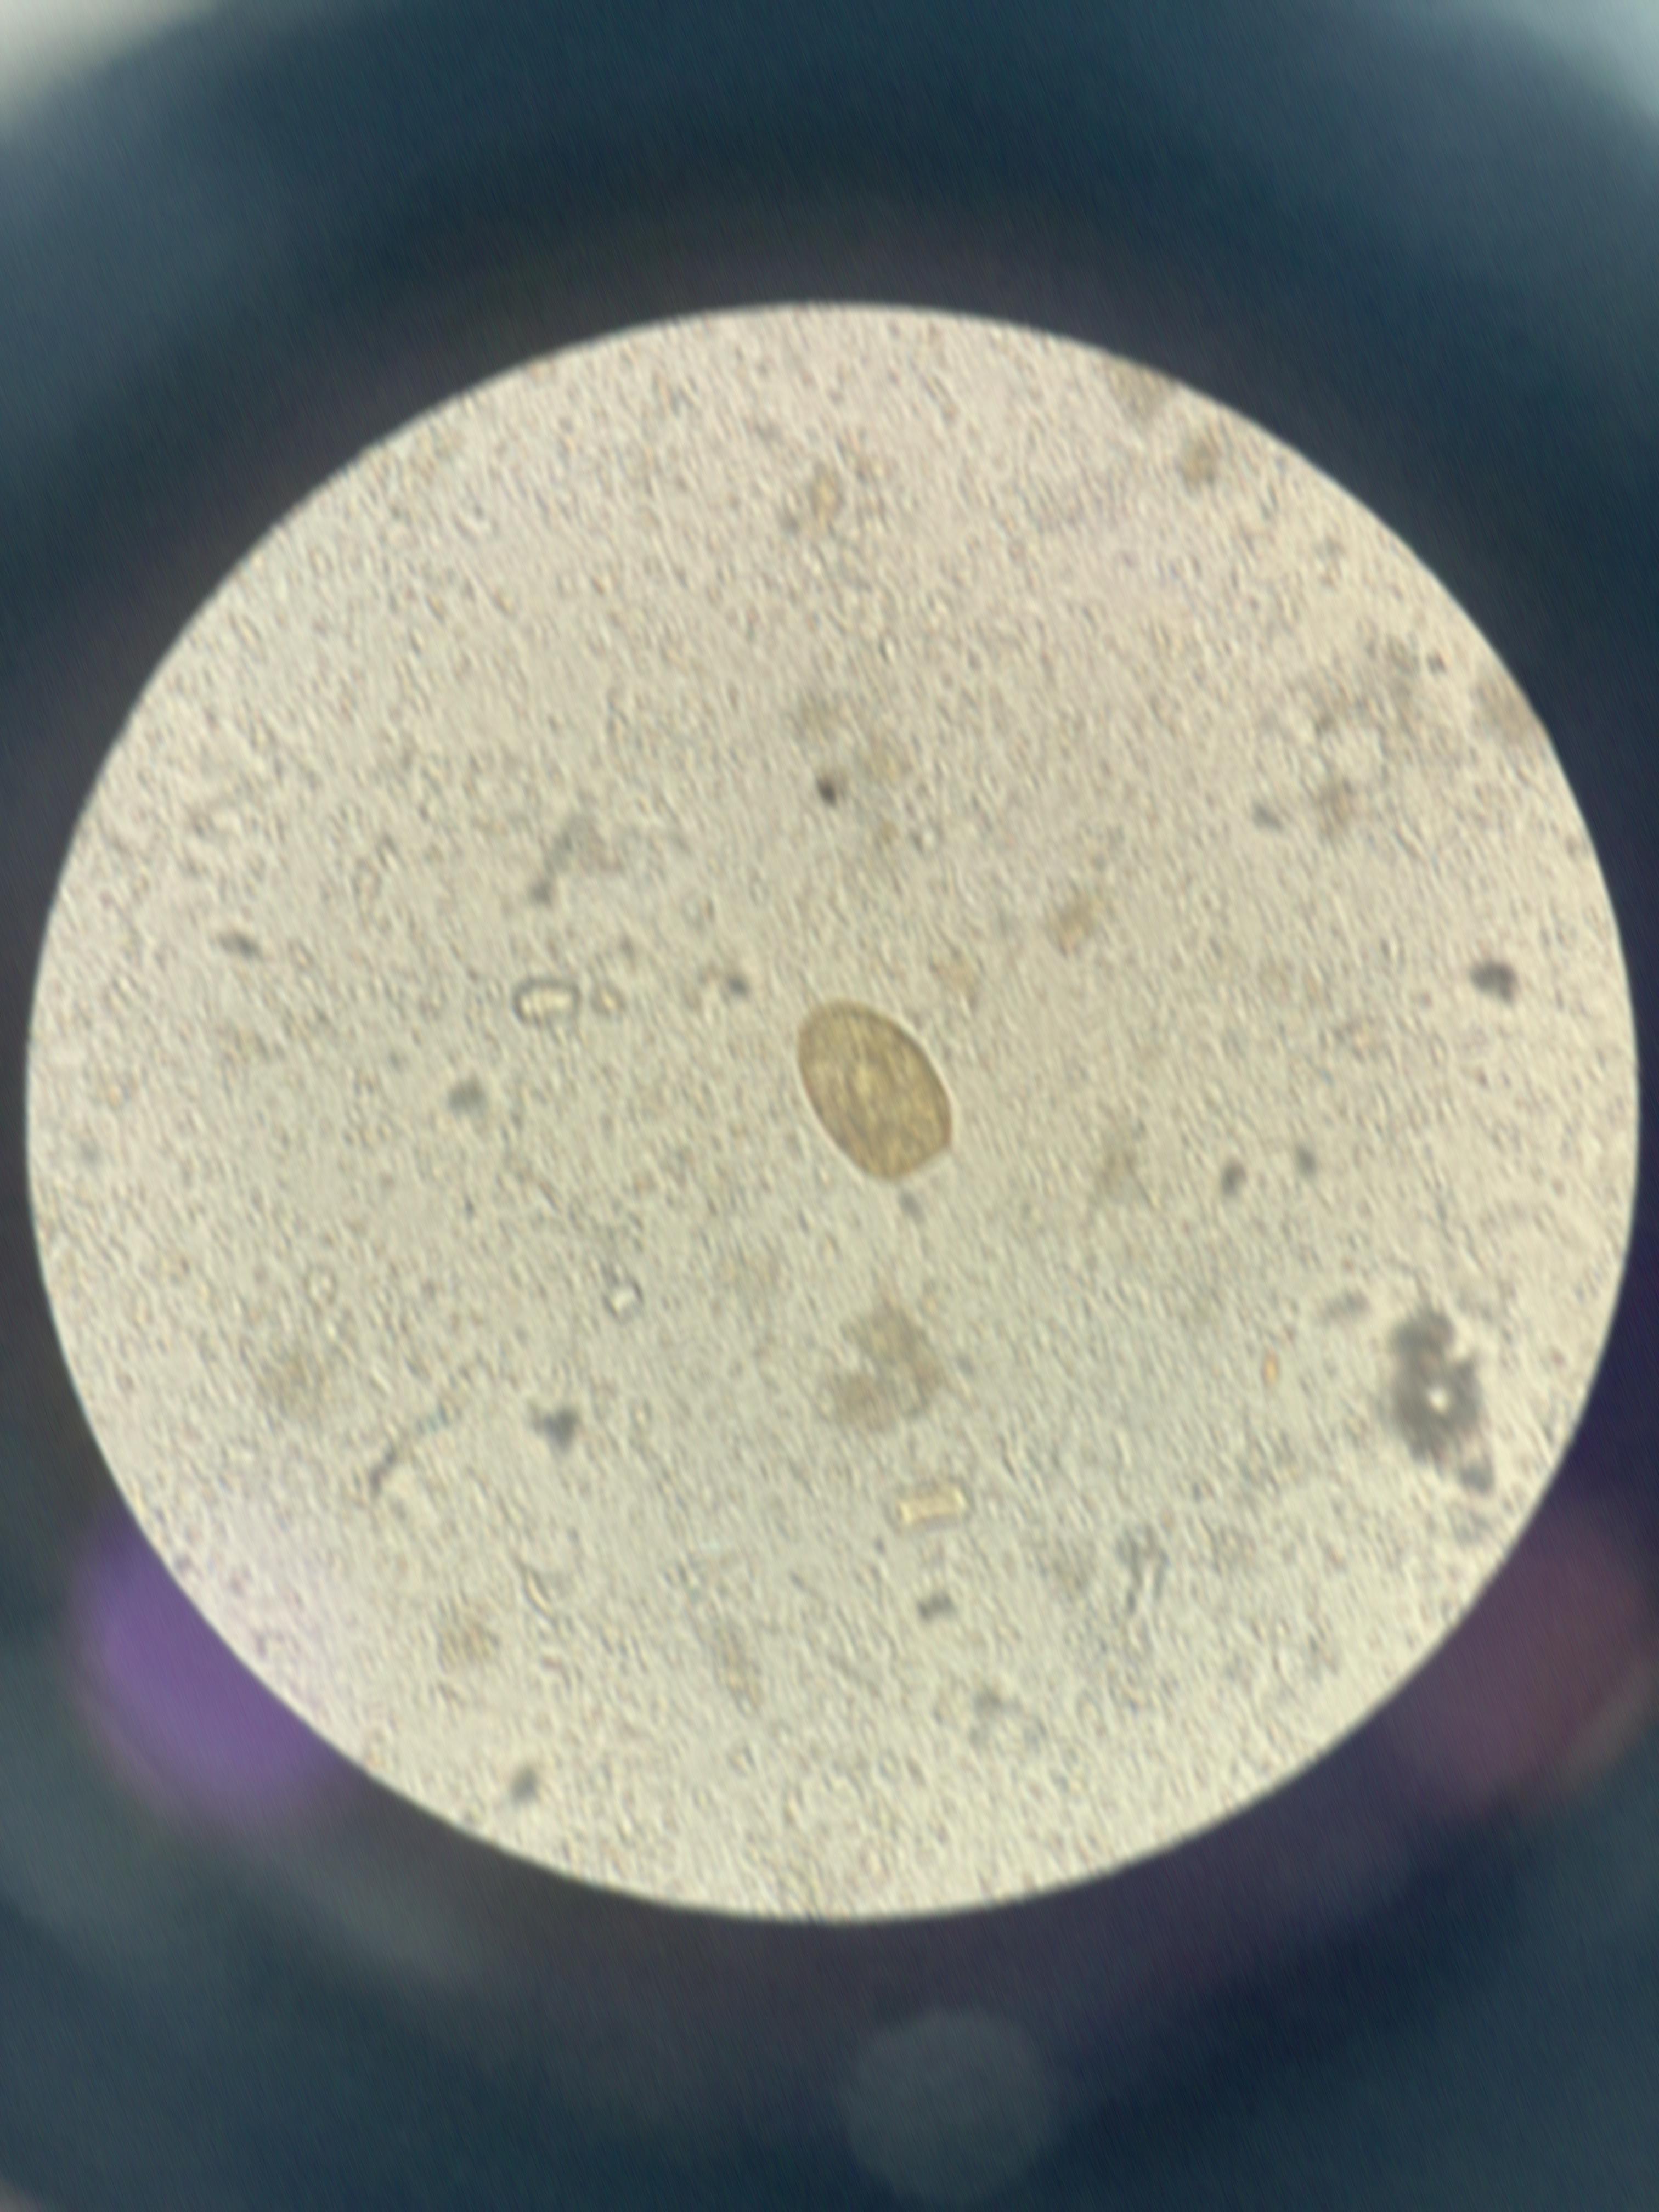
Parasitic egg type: Paragonimus spp